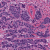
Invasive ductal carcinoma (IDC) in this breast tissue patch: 1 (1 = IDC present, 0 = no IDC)